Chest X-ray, AP view. Patient: 9 years old, sex M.
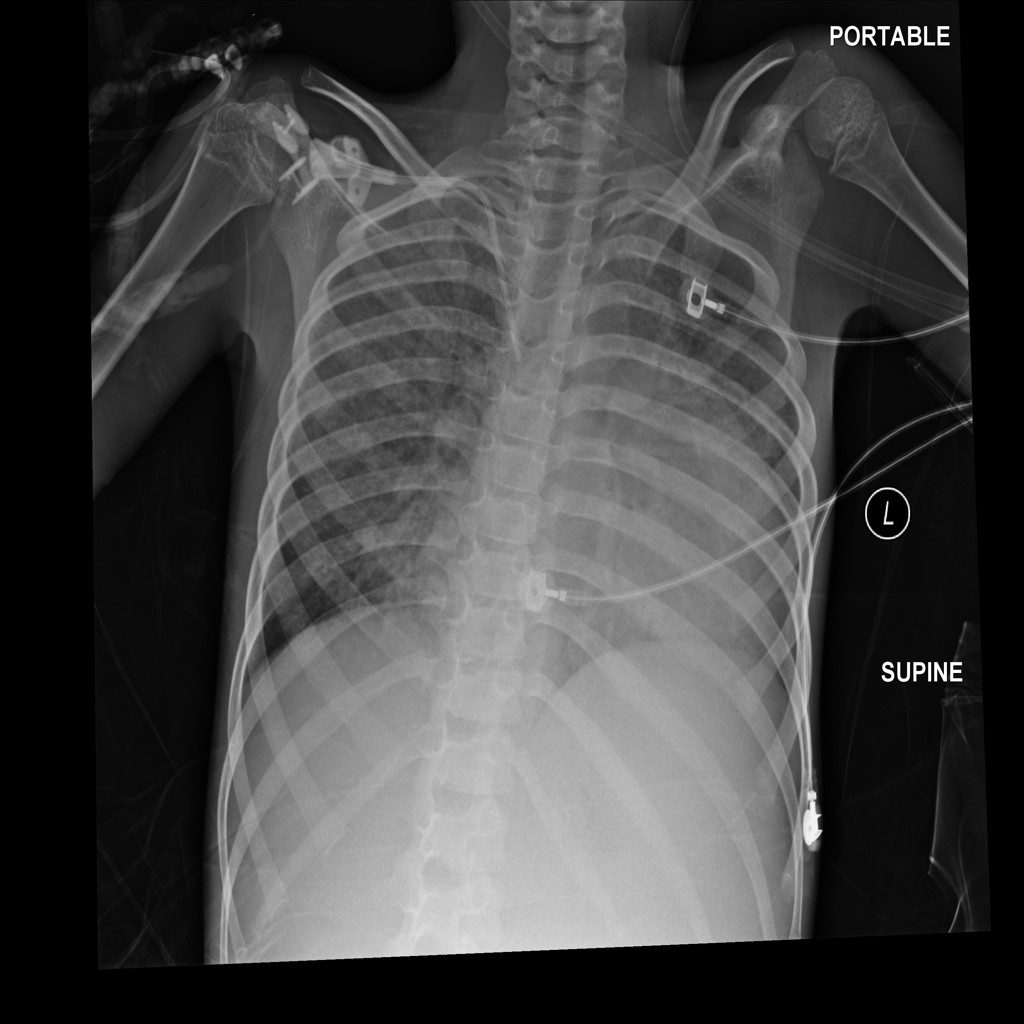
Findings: Infiltration, Nodule